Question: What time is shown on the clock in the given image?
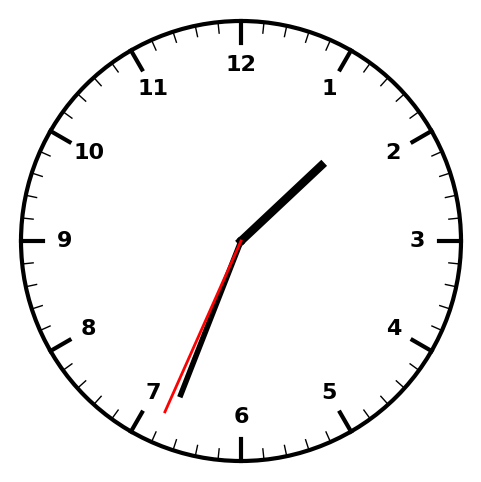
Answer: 01:33:34